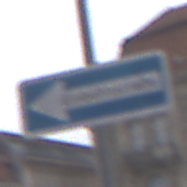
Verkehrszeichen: EinbahnstrasseLinksweisend
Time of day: Midday
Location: Outdoor (Urban)
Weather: Overcast
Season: NotSpecified
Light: Natural